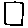
Label: square